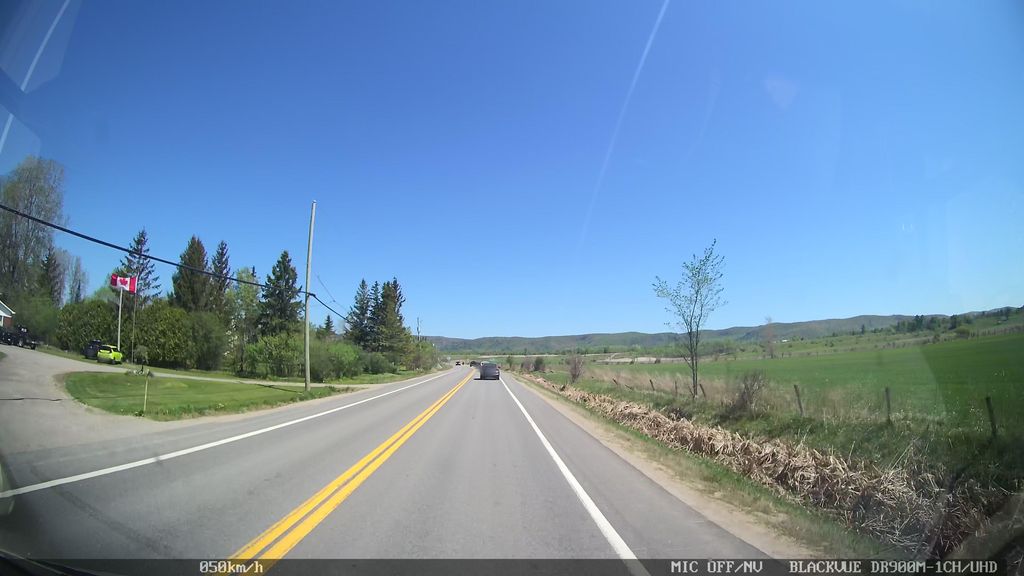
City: ottawa-gatineau